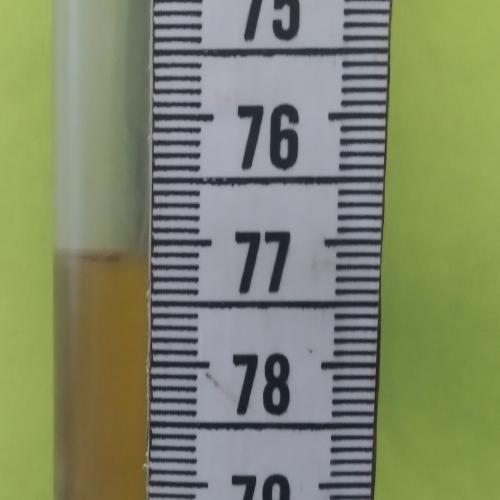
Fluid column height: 77.1 cm